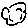
Label: cloud